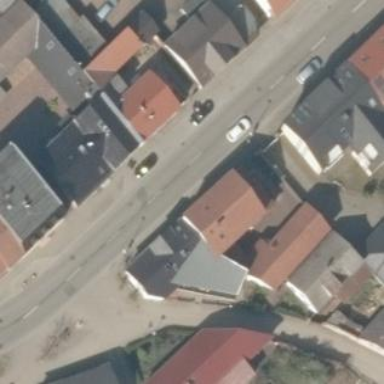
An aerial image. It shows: Building with gabled roof.